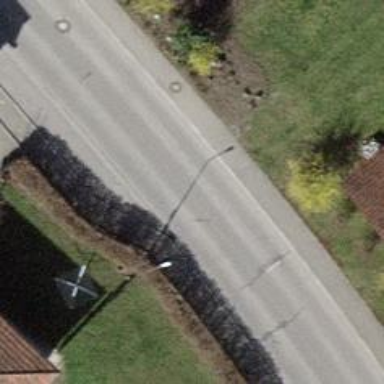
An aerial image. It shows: Asphalt road classified as tertiary.